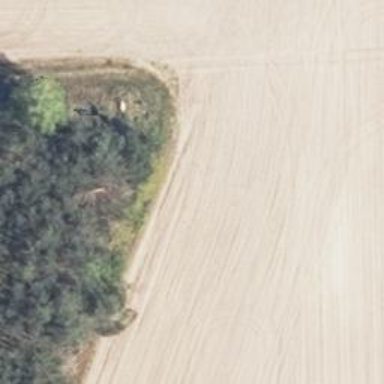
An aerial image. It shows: Hunting stand.